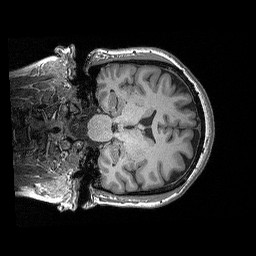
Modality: T1w
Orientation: coronal
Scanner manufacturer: siemens
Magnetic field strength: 3 T
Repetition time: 2.3 s
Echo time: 0.00298 s